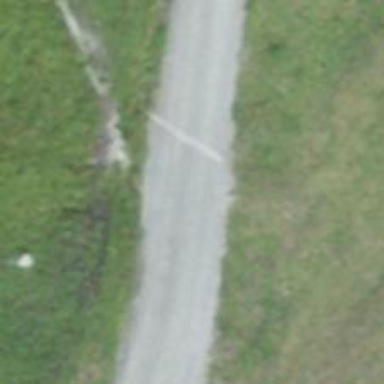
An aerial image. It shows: Well-maintained track road of grade1. It is groomed for classic style.